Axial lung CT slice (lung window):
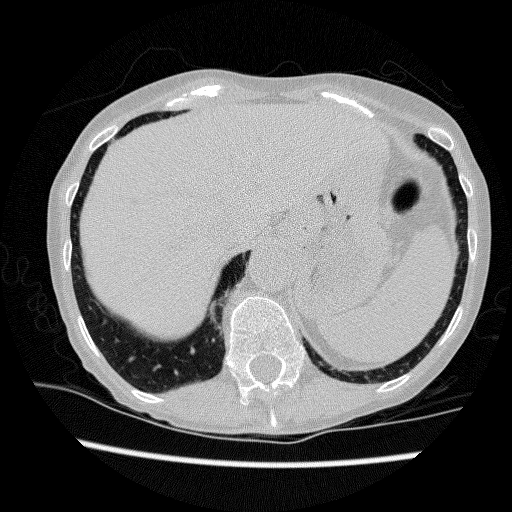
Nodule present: no